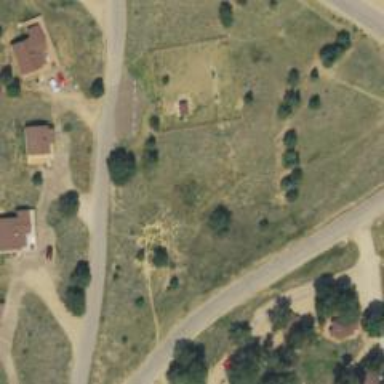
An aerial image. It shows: Disc golf basket.